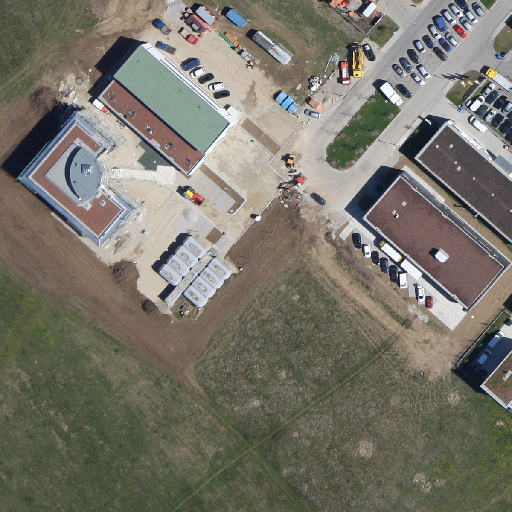
Referring expression: van